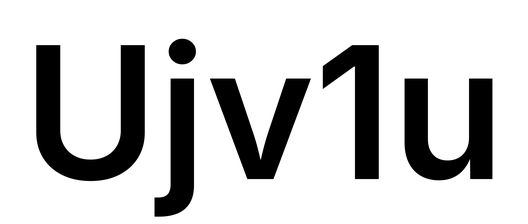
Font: Inter_SemiBold